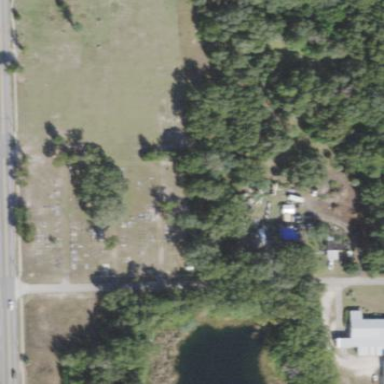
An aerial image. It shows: Cemetery.